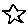
Label: star